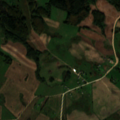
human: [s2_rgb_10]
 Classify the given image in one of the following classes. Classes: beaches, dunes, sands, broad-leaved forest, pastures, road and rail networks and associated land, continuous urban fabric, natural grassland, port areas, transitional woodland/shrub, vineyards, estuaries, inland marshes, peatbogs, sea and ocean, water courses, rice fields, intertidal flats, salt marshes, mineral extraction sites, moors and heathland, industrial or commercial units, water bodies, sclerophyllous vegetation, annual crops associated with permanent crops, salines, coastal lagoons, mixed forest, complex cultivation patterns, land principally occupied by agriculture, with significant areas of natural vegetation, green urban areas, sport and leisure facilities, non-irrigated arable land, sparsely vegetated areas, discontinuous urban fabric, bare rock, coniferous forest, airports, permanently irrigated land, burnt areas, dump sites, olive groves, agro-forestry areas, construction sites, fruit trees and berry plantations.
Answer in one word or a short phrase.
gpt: non-irrigated arable land, complex cultivation patterns, land principally occupied by agriculture, with significant areas of natural vegetation, mixed forest, transitional woodland/shrub